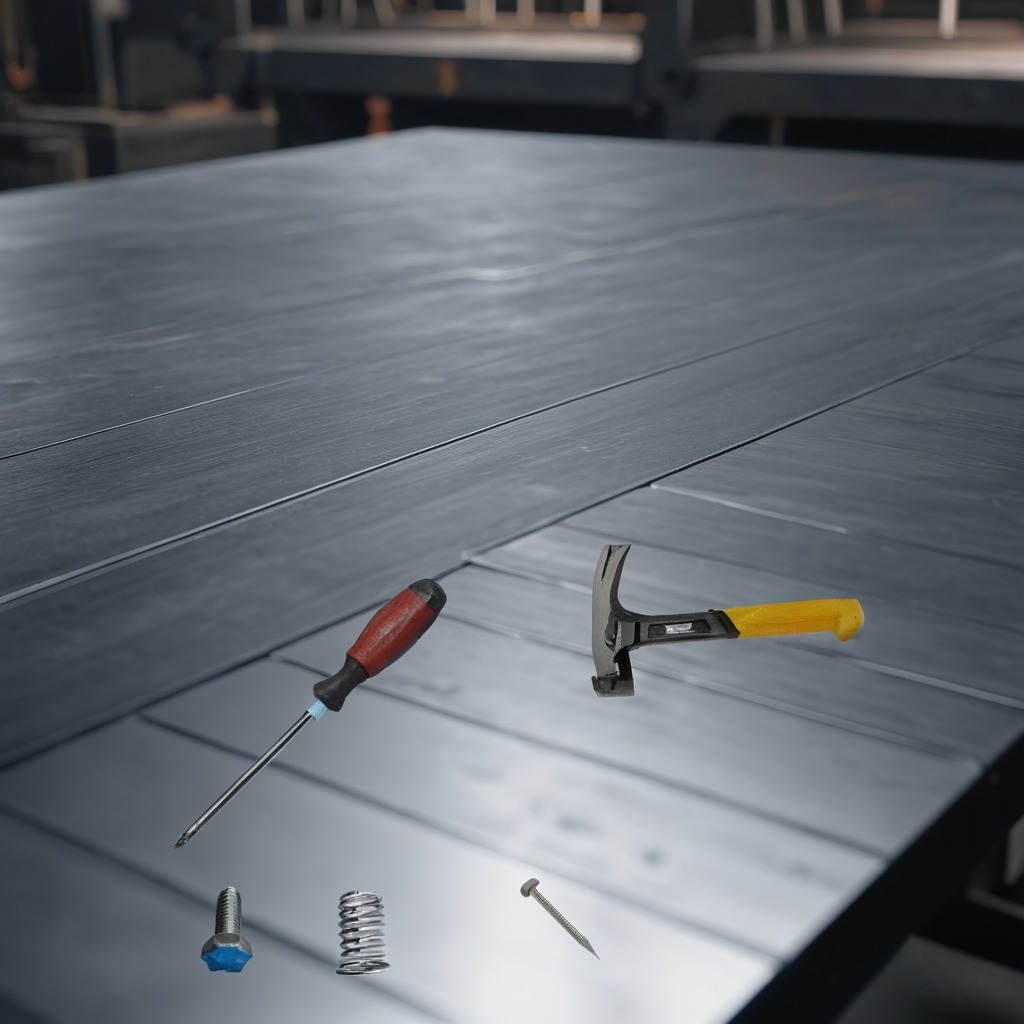
A metal machine screw, a hammer, an iron nail, a coiled metal spring, and a screwdriver are lying on the cold steel table in a mining workshop.